Interaction volume radius: 5 \u00c5
Interaction volume height: 35 \u00c5
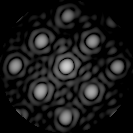
Disorder parameter: 0.09514